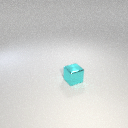
small cyan metal cube